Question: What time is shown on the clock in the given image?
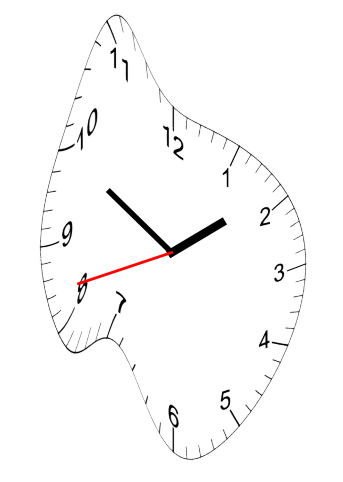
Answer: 01:49:42